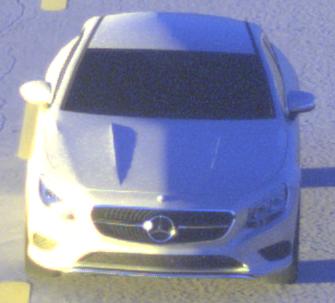
Make: Mercedes-Benz
Model: S 400 Coupé
Detailed model: S-Class (217) Coupé
Model produced from: 2015/10
Model produced until: 2017/09
Doors: 2
Color: white
Road condition: dry road
Daytime: sunrise or sunset
Contrast: high contrast